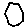
Label: hexagon